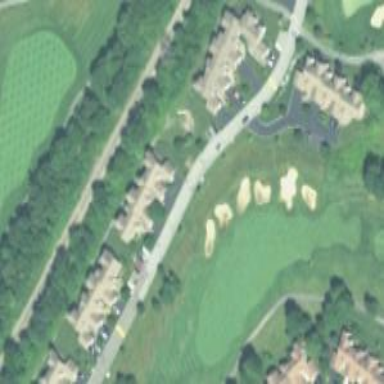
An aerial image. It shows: Golf fairway surrounded by grass.